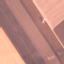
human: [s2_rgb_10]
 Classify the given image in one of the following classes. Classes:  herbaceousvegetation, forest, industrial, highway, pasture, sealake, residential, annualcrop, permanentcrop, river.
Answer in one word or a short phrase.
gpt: AnnualCrop